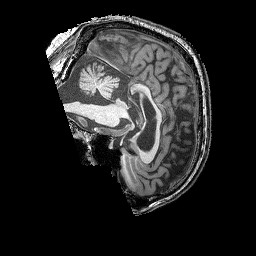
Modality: T1w
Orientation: sagittal
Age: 51
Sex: male
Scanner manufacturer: siemens
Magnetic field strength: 3 T
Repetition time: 2.25 s
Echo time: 0.00415 s